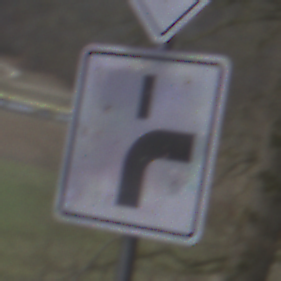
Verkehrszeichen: VerlaufVorfahrtsstrasse8
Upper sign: Vorfahrtsstrasse
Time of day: MorningAfternoon
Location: Outdoor (Nature)
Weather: PartlyCloudy
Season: NotSpecified
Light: Natural